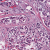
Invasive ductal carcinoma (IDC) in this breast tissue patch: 1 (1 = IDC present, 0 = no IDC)